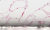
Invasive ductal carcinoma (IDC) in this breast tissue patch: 0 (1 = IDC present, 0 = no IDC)